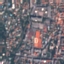
Land use / land cover: Residential